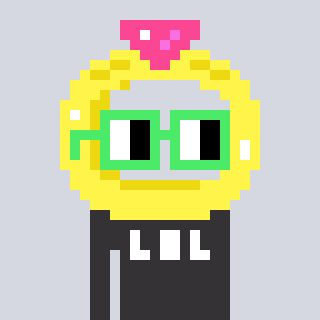
a pixel art character with square light green glasses, a ring-shaped head and a grayscale-colored body on a cool background